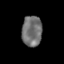
Tissue: skin
Cell type: Epithelial cells
Senescence score: 0.2855
Nuclear area (px): 607
Mean DAPI intensity: 112.644